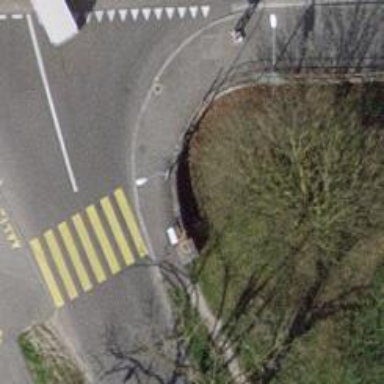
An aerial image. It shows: Footway with ground surface.